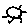
Label: sun